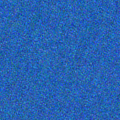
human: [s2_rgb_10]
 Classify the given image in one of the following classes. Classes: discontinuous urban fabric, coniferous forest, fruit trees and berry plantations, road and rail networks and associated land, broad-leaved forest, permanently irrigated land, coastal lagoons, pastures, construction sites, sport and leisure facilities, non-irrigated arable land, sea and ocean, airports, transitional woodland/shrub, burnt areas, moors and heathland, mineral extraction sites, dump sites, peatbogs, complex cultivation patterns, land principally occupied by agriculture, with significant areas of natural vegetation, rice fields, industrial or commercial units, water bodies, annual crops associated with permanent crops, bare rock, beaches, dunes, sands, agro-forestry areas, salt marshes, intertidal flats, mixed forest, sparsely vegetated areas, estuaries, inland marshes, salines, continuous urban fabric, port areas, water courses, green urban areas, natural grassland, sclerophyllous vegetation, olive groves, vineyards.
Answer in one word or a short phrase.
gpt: sea and ocean